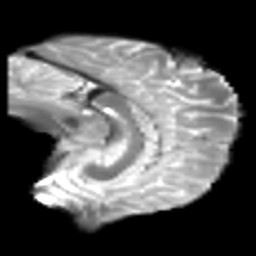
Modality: T2w
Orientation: sagittal
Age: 37
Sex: male
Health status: healthy
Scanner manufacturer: philips
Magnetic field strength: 3 T
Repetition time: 10.365 s
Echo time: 0.0712 s